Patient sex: M
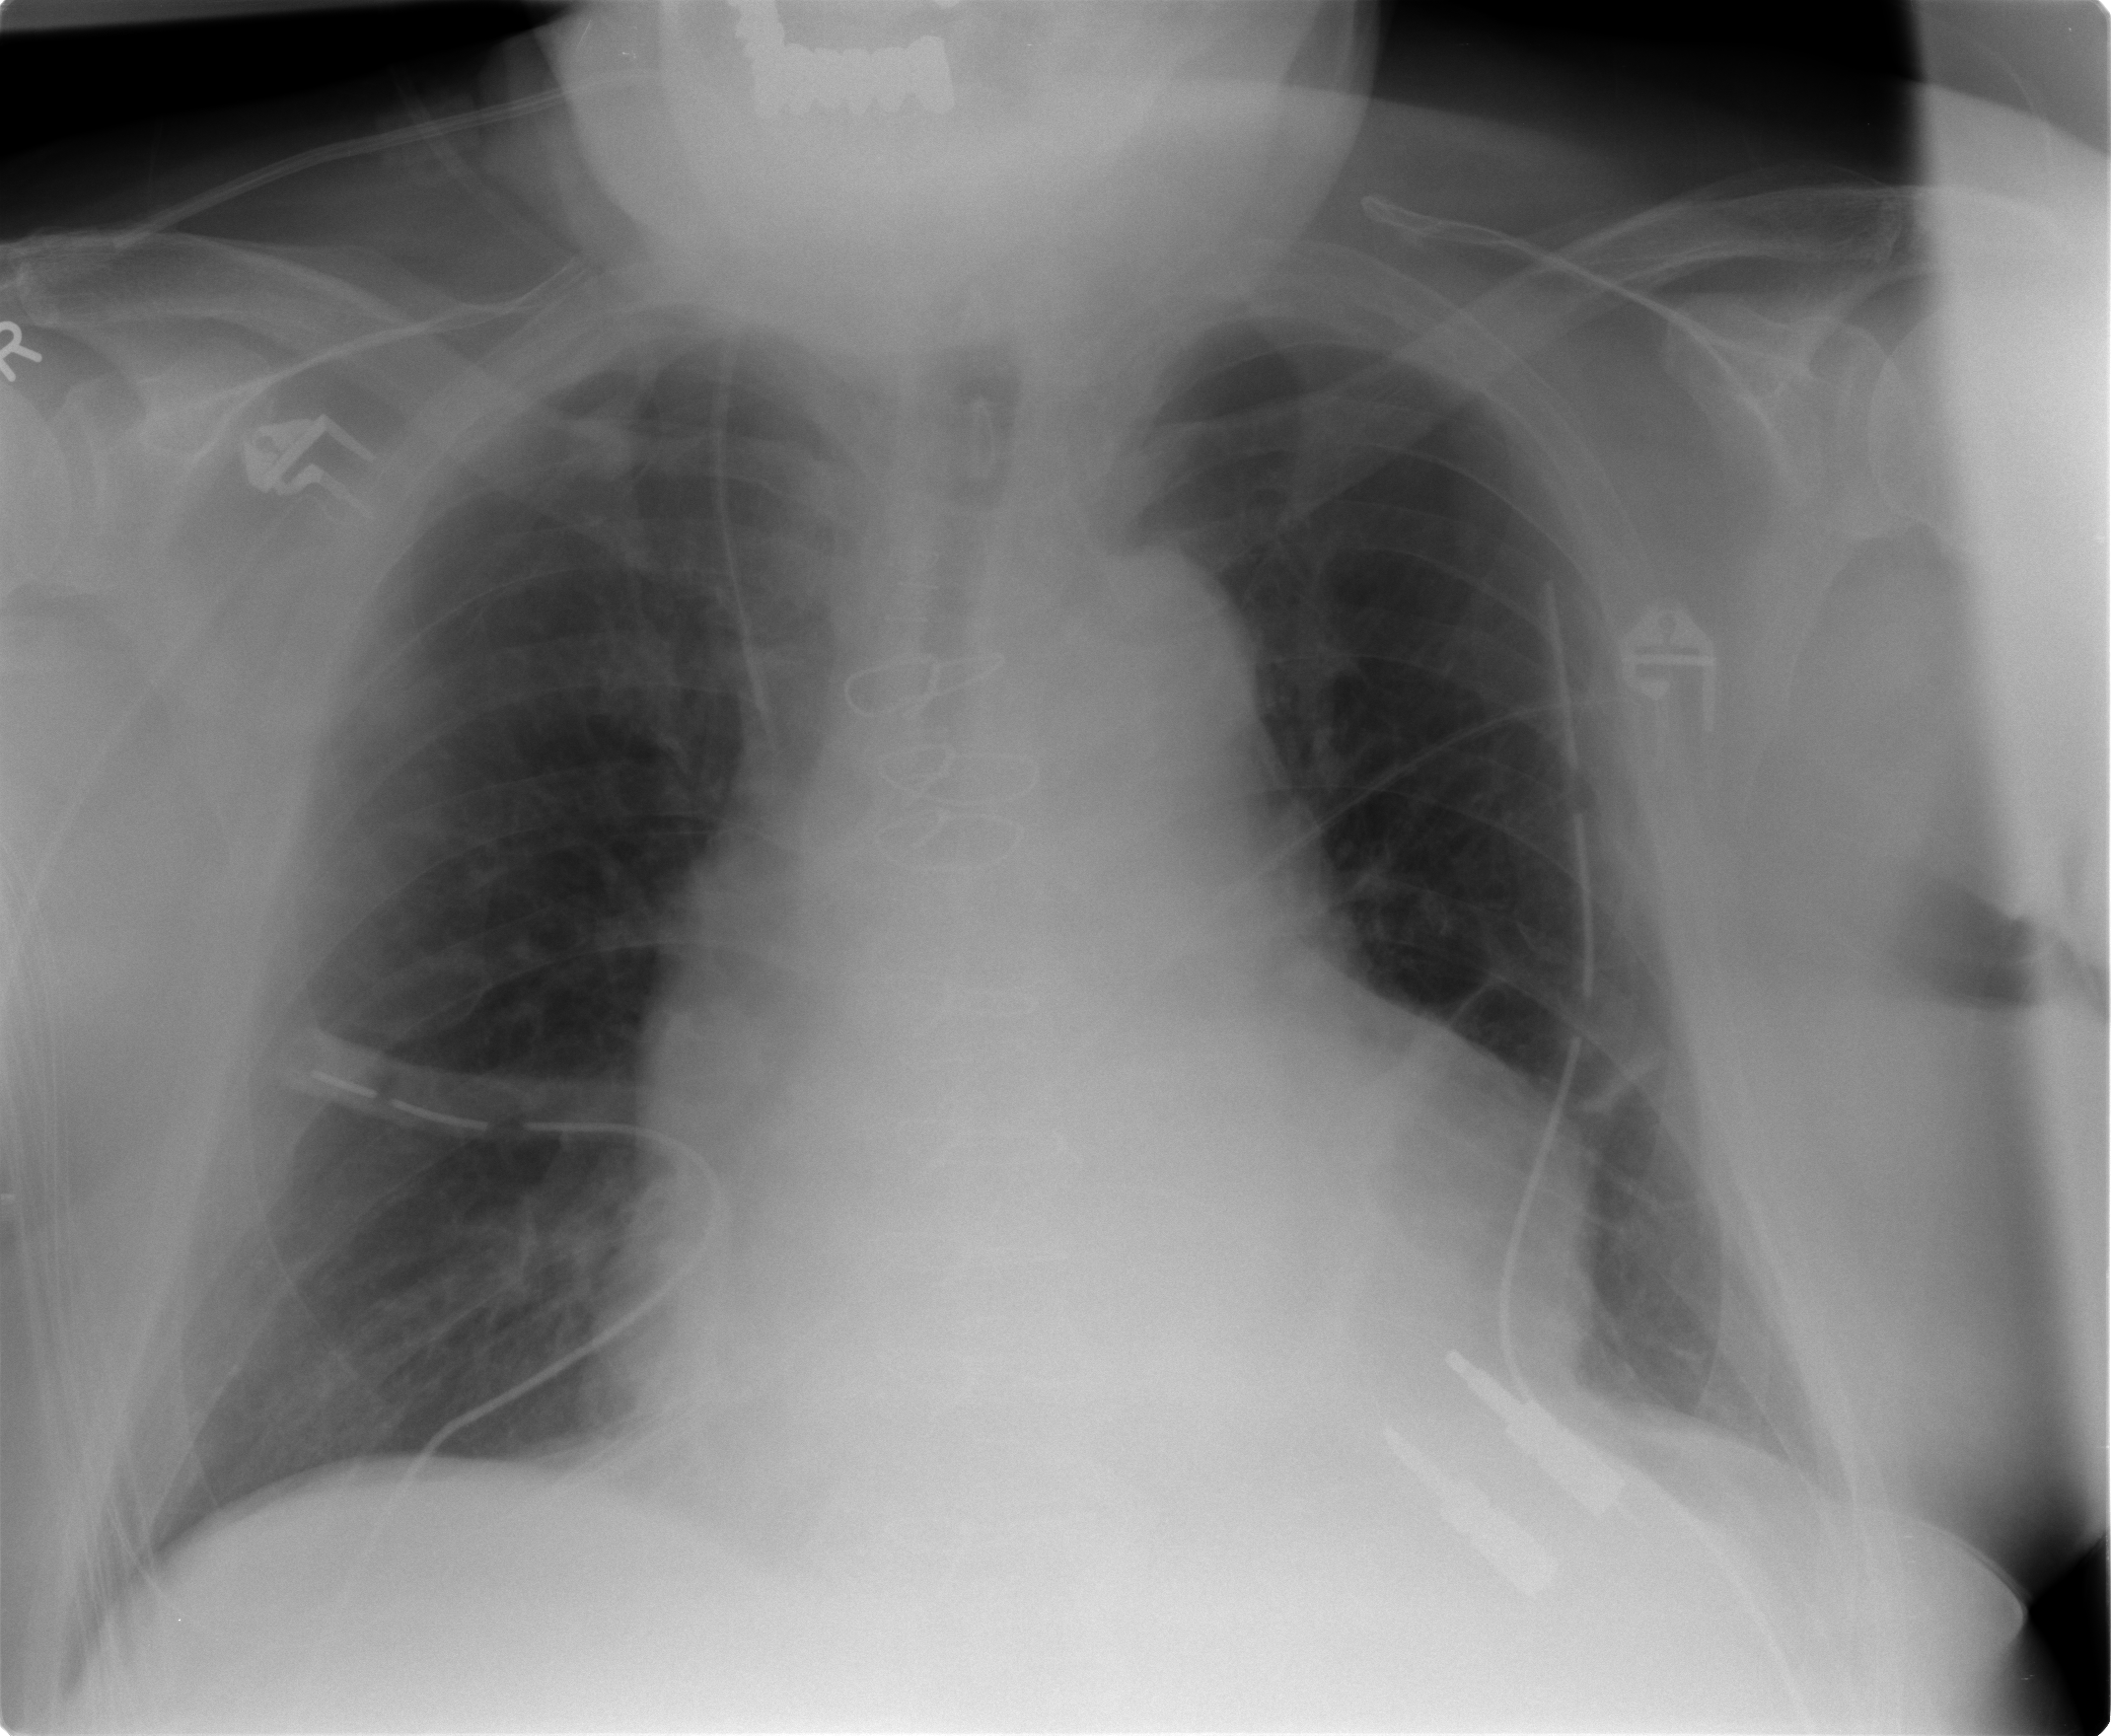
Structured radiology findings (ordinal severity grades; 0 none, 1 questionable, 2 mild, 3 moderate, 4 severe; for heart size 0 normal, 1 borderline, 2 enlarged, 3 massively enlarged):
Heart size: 2
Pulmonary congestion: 1
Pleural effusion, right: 0
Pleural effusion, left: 0
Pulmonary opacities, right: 0
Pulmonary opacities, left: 0
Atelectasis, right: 1
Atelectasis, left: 1